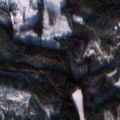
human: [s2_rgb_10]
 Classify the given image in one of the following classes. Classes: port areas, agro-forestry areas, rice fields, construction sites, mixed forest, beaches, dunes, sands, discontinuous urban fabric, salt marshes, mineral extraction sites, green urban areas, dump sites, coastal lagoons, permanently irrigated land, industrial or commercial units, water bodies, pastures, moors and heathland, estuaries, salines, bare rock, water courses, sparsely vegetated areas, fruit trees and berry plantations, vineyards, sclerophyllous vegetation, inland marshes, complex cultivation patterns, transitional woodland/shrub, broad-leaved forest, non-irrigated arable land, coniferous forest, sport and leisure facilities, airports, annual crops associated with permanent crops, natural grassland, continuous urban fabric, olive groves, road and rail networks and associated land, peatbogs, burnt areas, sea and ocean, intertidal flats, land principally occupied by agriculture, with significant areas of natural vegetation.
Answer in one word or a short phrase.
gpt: land principally occupied by agriculture, with significant areas of natural vegetation, broad-leaved forest, coniferous forest